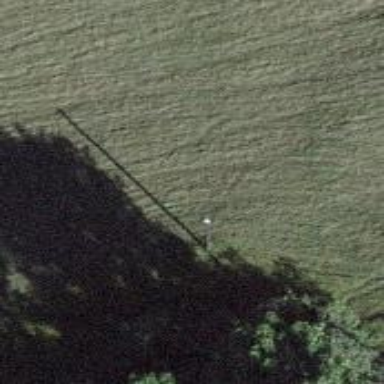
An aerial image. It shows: Power pole.